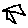
Label: house